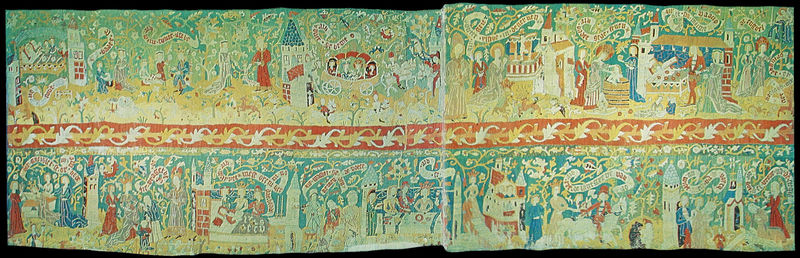
Titel: Elisabeth-Teppich
Institution: Wienhausen, Kloster
Schlagwörter: blau, frauen, gelb, grün, menschen, stadt, männer, szene, gebäude, haus, rot, tiere, malerei, muster, teppich, band, vorhang, kirche, stickerei, stoff, pflanzen, borte, krone, turm, ranken, schrift, könig, tapete, wandteppich, wandgemälde, wandmalerei, naht, burg, orient, türme, text, kunst, ranke, fries, pergament, rehe, mittelalter, tapisserie, fresko, gewebe, bänder, textil, szenen, wandbehang, gand, schriftrollen, mehrteilig, ufries